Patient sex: M
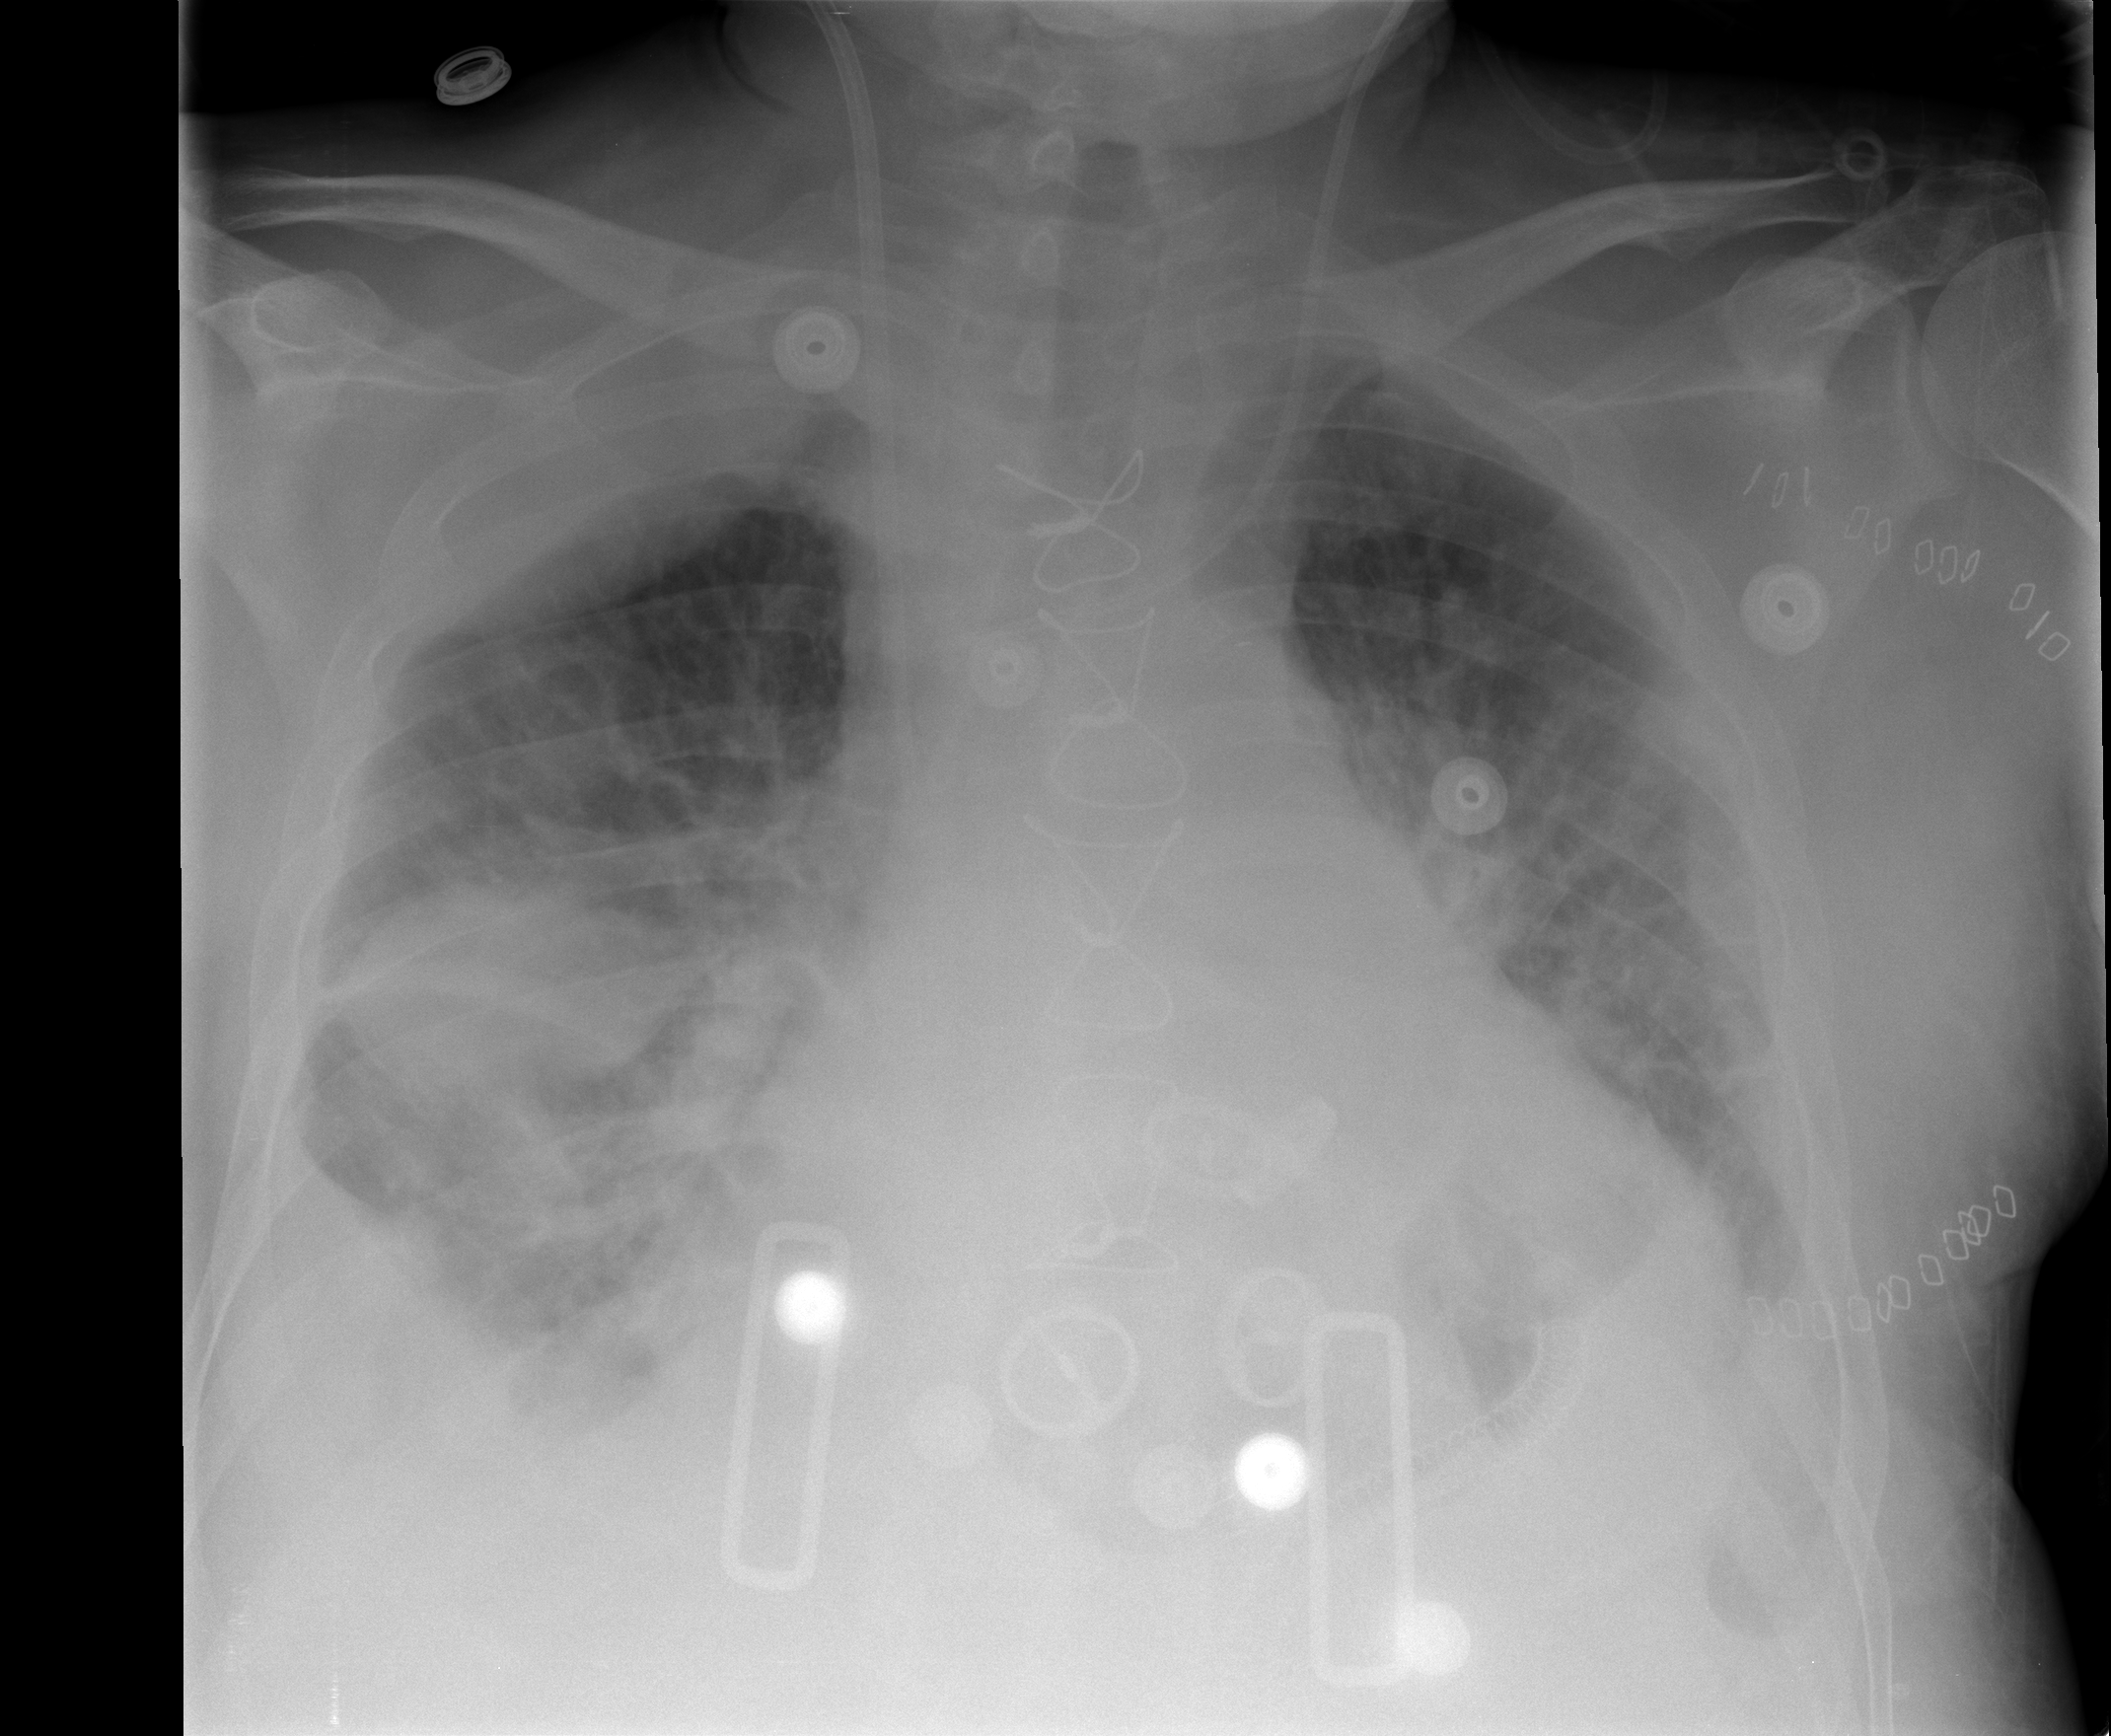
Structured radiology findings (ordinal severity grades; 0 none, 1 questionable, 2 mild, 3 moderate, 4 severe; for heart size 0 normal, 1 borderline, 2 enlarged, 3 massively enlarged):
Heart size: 2
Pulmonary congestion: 2
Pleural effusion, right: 3
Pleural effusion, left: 3
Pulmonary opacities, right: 2
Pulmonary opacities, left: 2
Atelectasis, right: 3
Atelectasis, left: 2